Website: home-depot
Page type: delivery-shipping
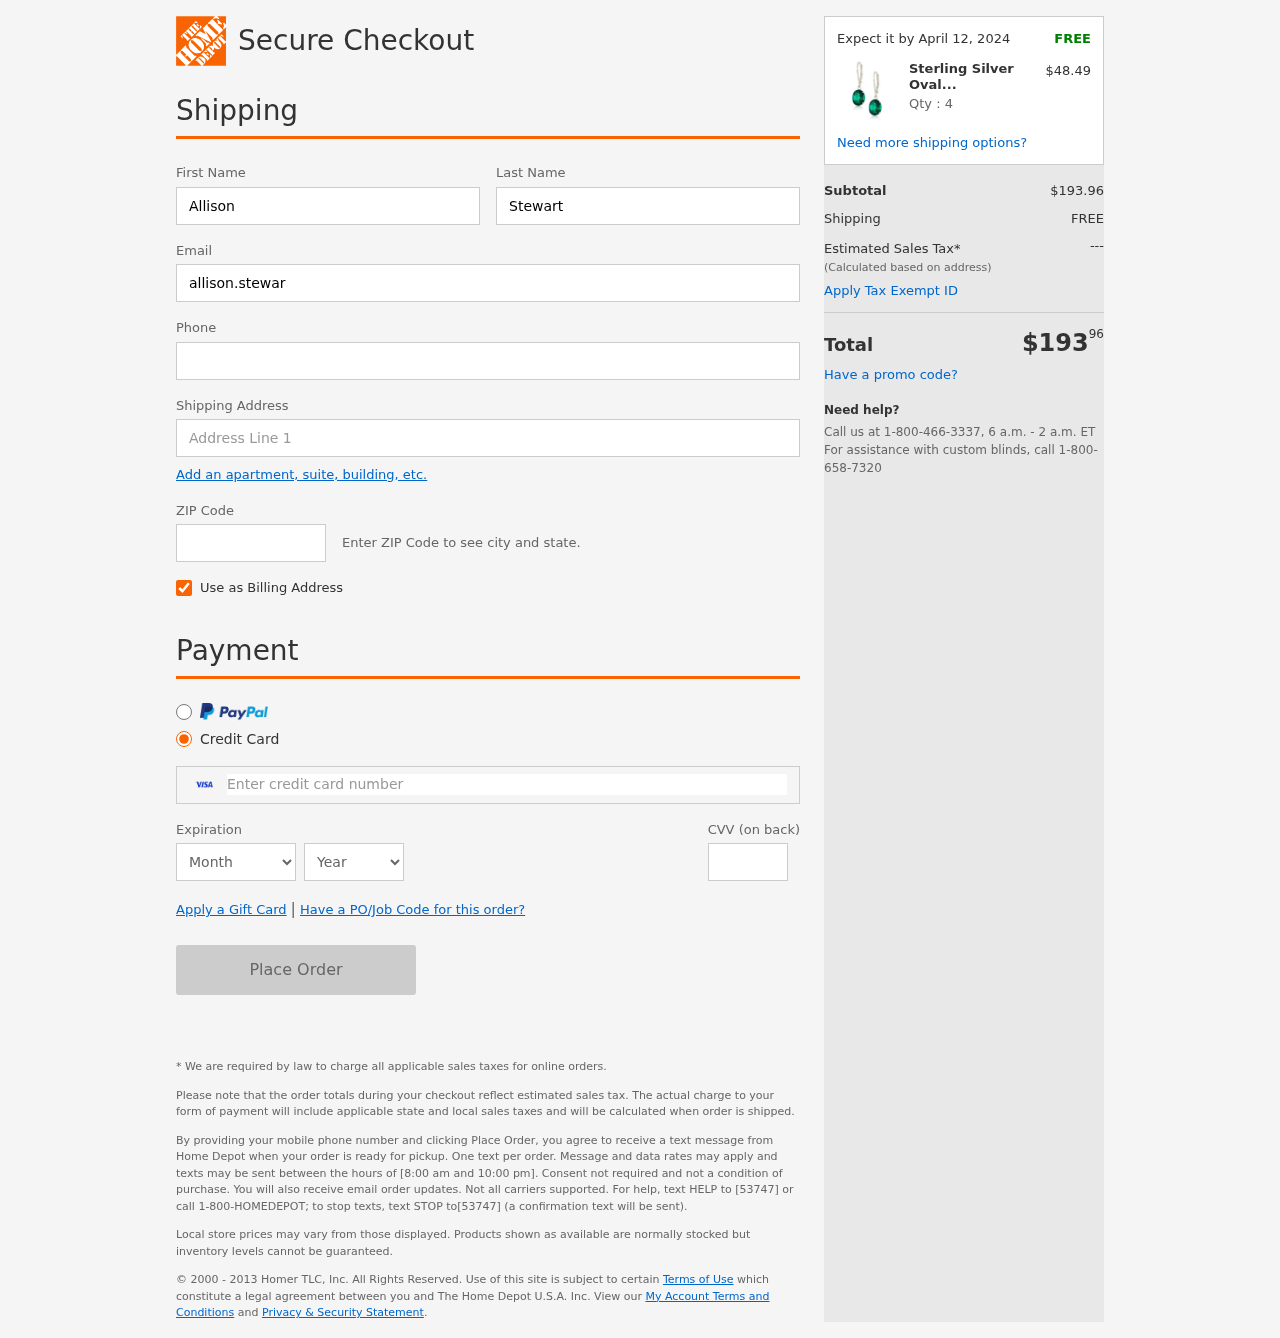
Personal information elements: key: PII_CARD_CVV
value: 162
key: PII_CARD_EXPIRY_MONTH
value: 10
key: PII_CARD_EXPIRY_YEAR
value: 29
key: PII_CARD_NUMBER
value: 4775 5045 9172 5243
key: PII_EMAIL
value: allison.stewart@hotmail.com
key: PII_FIRSTNAME
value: Allison
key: PII_LASTNAME
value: Stewart
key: PII_PHONE
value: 4166544482
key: PII_POSTCODE
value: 28354
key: PII_STREET
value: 50811 Smith Parkway
Product elements: key: PRODUCT1_NAME
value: Sterling Silver Oval Gemstone Dangle Earrings
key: PRODUCT1_PRICE
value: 48.49
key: PRODUCT1_QUANTITY
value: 4
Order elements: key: ORDER_DELIVERY_DATE
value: Expect it by April 12, 2024
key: ORDER_SUBTOTAL
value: $193.96
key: ORDER_SHIPPING_COST
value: FREE
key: ORDER_TOTAL
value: $19396